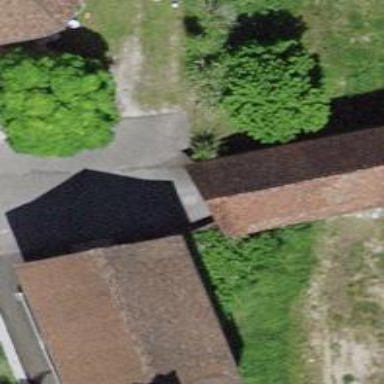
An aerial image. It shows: Covered bridge on residential road.